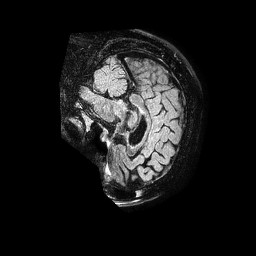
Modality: FLAIR
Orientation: sagittal
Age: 61
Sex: male
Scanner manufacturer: philips
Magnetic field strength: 1.5 T
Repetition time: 4.8 s
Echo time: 0.3 s